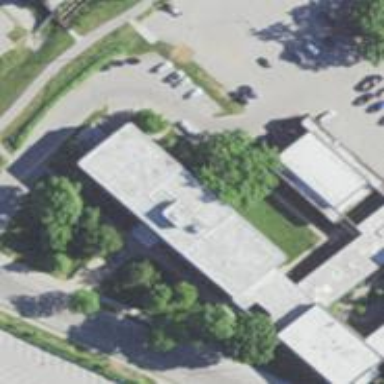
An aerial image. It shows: University building.